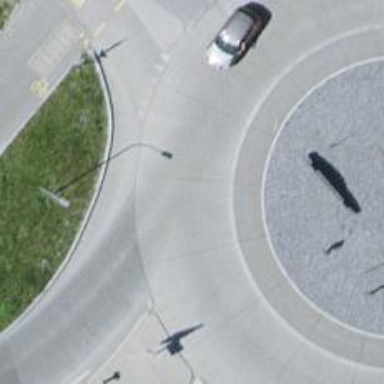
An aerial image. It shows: Tertiary road with asphalt surface leading to roundabout junction.